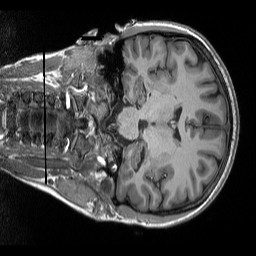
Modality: T1w
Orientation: coronal
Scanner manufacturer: siemens
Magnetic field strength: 3 T
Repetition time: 2.3 s
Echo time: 0.00298 s